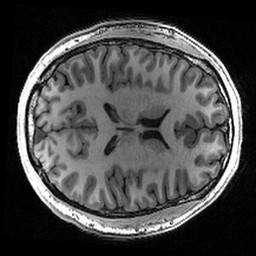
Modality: T1w
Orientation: axial
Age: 25
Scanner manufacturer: siemens
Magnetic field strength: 3 T
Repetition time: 2.4 s
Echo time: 0.00224 s